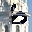
Label: 6